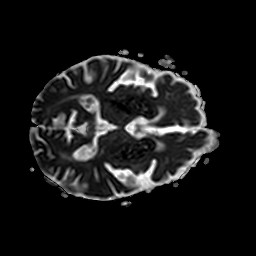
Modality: ADC
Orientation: axial
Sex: female
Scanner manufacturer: philips
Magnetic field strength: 3 T
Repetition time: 4.112 s
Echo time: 0.06119 s